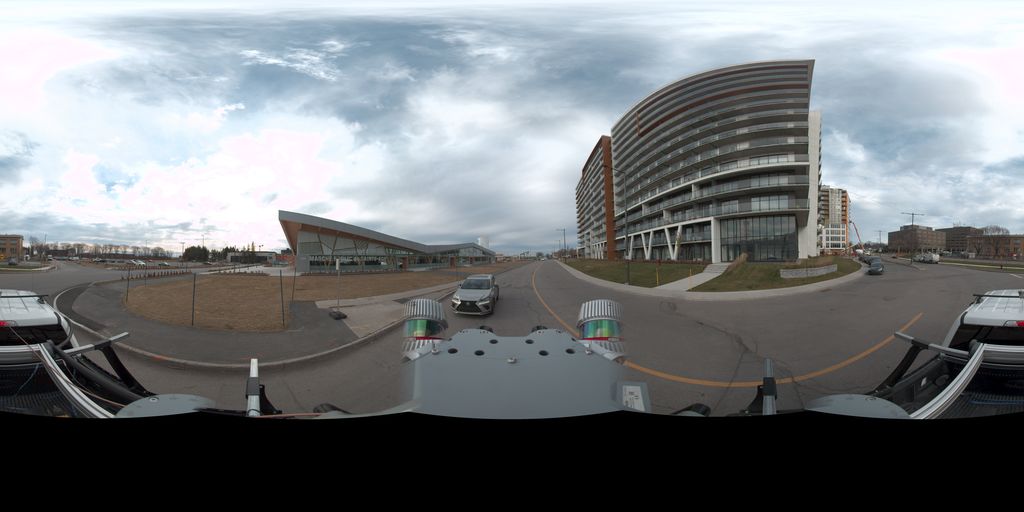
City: quebec_city